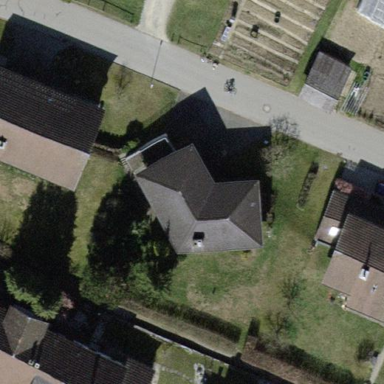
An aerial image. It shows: House with hipped roof.